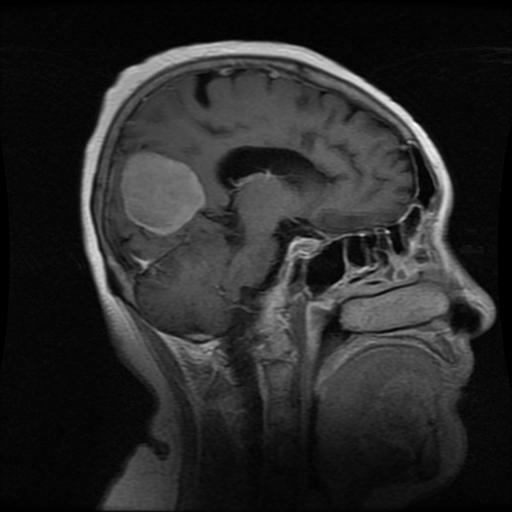
Label: meningioma